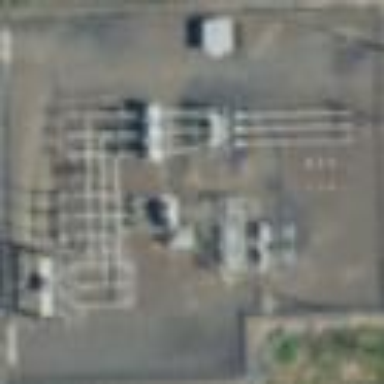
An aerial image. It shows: Distribution level power substation.